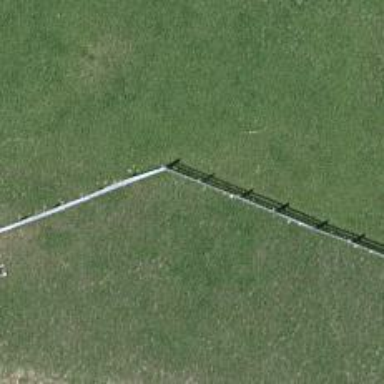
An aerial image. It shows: Fence.